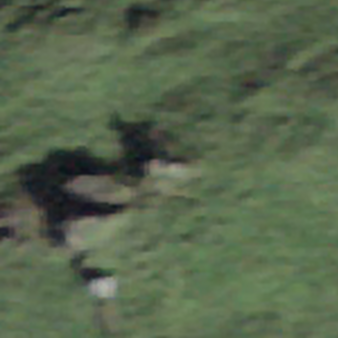
Label: bouldering_area